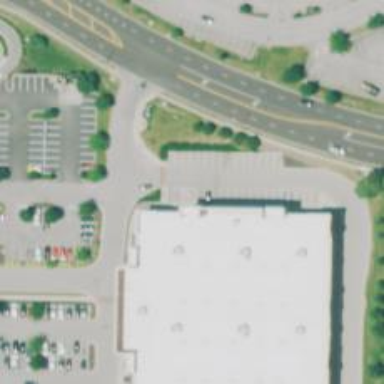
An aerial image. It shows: Parking space.